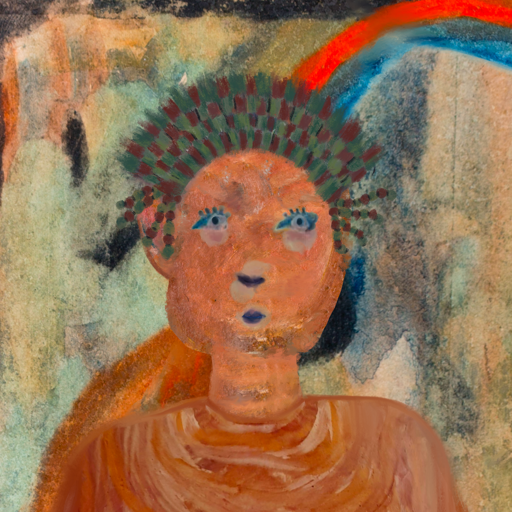
Background: Childish, Head And Neck Front: Boggyland, Face Front: Hill_Girl, Bust: Pious_Lady, Hair Front: Blank, Head Accessory: After_Raid_Crown, Second Necklace: Blank, Necklace: Blank, Baby: Blank